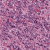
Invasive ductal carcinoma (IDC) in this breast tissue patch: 1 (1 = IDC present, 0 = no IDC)